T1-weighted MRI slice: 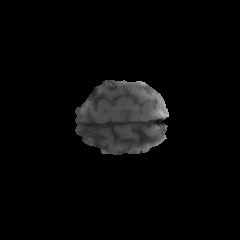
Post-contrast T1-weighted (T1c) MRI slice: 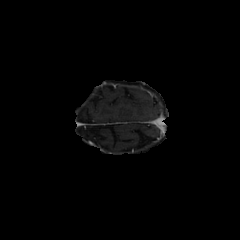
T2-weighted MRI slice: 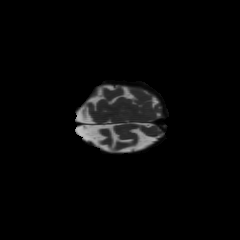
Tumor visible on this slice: no